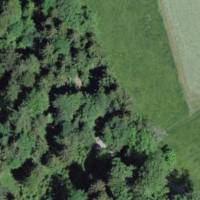
EUNIS habitat code: 44
Species observed at this site:
Lysimachia nemorum
Juncus tenuis
Juncus inflexus
Oxalis acetosella
Cirsium palustre